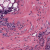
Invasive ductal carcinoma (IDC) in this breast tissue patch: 0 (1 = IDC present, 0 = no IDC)